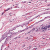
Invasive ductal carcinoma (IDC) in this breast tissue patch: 0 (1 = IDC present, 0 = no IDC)